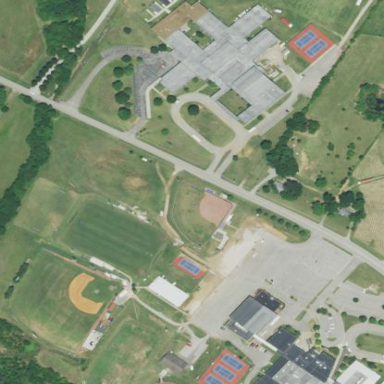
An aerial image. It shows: School.